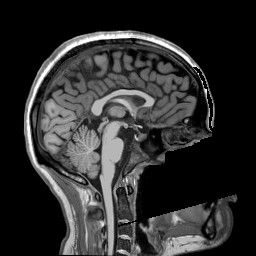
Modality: T1w
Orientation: sagittal